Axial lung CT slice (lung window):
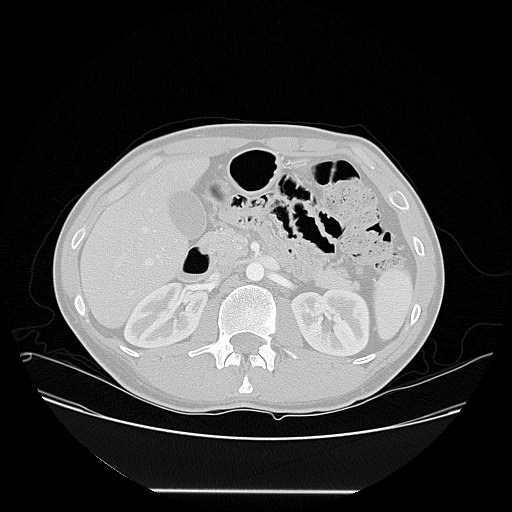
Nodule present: no